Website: macys
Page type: cart
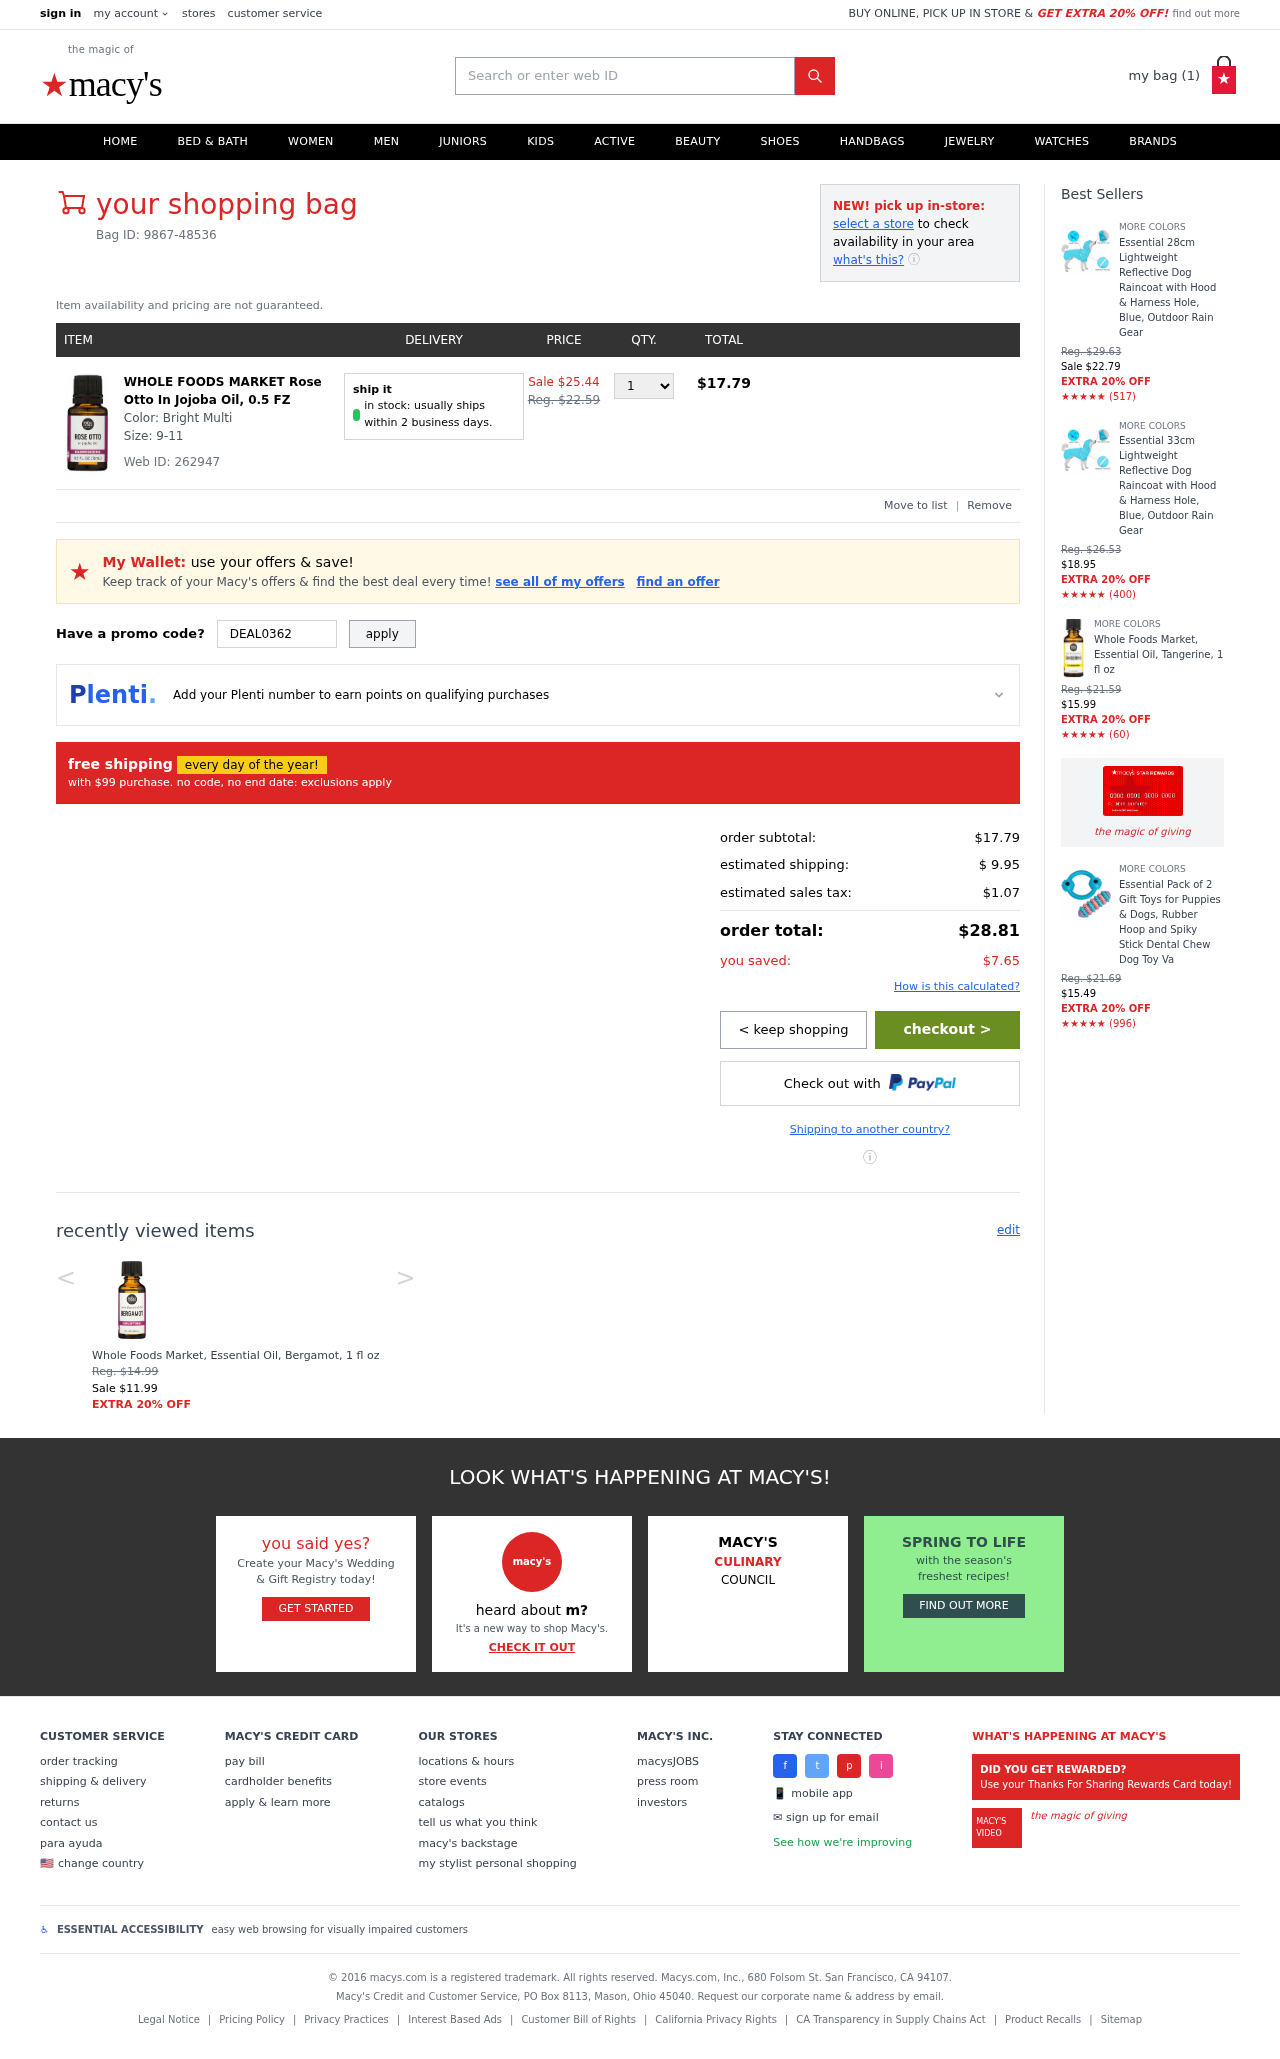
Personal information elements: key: PII_PROMO_CODE
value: DEAL0362
Product elements: key: PRODUCT1_NAME
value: WHOLE FOODS MARKET Rose Otto In Jojoba Oil, 0.5 FZ
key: PRODUCT1_PRICE
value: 17.79
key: PRODUCT1_QUANTITY
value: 1
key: PRODUCT2_NAME
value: Whole Foods Market, Essential Oil, Bergamot, 1 fl oz
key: PRODUCT2_PRICE
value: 11.99
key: PRODUCT3_NAME
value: Essential 28cm Lightweight Reflective Dog Raincoat with Hood & Harness Hole, Blue, Outdoor Rain Gear
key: PRODUCT3_NUM_RATINGS
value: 517
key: PRODUCT3_PRICE
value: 22.79
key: PRODUCT4_NAME
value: Essential 33cm Lightweight Reflective Dog Raincoat with Hood & Harness Hole, Blue, Outdoor Rain Gear
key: PRODUCT4_NUM_RATINGS
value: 400
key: PRODUCT4_PRICE
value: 18.95
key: PRODUCT5_NAME
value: Whole Foods Market, Essential Oil, Tangerine, 1 fl oz
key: PRODUCT5_NUM_RATINGS
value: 60
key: PRODUCT5_PRICE
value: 15.99
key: PRODUCT6_NAME
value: Essential Pack of 2 Gift Toys for Puppies & Dogs, Rubber Hoop and Spiky Stick Dental Chew Dog Toy Va
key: PRODUCT6_NUM_RATINGS
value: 996
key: PRODUCT6_PRICE
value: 15.49
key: PRODUCT1_ORIGINAL_PRICE
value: Sale $25.44
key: PRODUCT1_TOTAL
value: $17.79
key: PRODUCT2_ORIGINAL_PRICE
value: Reg. $14.99
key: PRODUCT3_ORIGINAL_PRICE
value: Reg. $29.63
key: PRODUCT3_RATING
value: ★★★★★
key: PRODUCT4_ORIGINAL_PRICE
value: Reg. $26.53
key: PRODUCT4_RATING
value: ★★★★★
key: PRODUCT5_ORIGINAL_PRICE
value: Reg. $21.59
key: PRODUCT5_RATING
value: ★★★★★
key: PRODUCT6_ORIGINAL_PRICE
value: Reg. $21.69
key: PRODUCT6_RATING
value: ★★★★★
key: PRODUCT_WEB_ID
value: Web ID: 262947
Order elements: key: ORDER_NUM_ITEMS
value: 1
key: ORDER_BAG_ID
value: Bag ID: 9867-48536
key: ORDER_SUBTOTAL
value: $17.79
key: ORDER_SHIPPING_COST
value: $ 9.95
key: ORDER_TAX
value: $1.07
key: ORDER_TOTAL
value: $28.81
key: ORDER_SAVINGS
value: $7.65
Search elements: key: HEADER_SEARCH
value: Search or enter web ID